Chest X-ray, AP view. Patient: 30 years old, sex F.
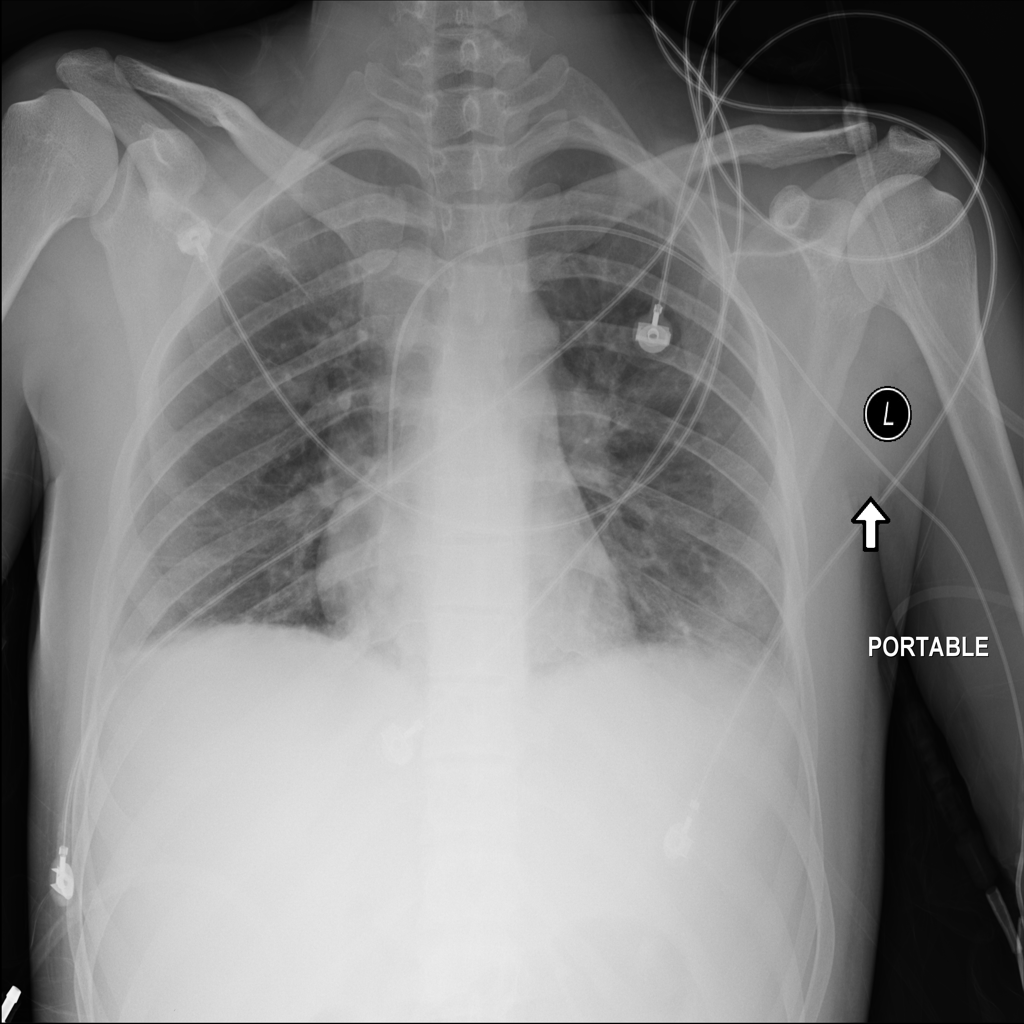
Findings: No Finding